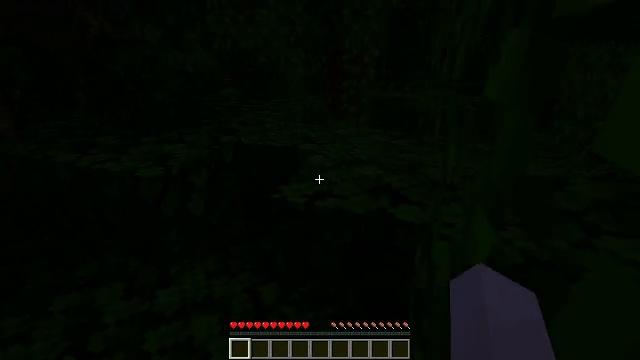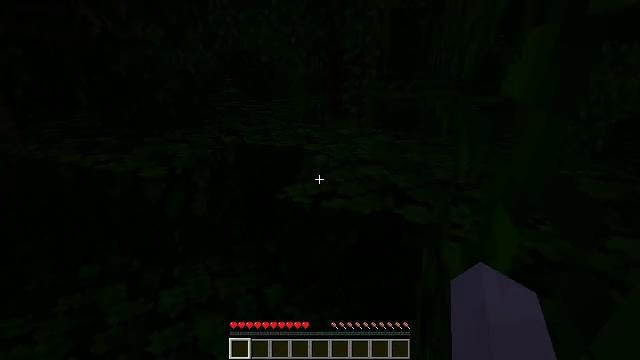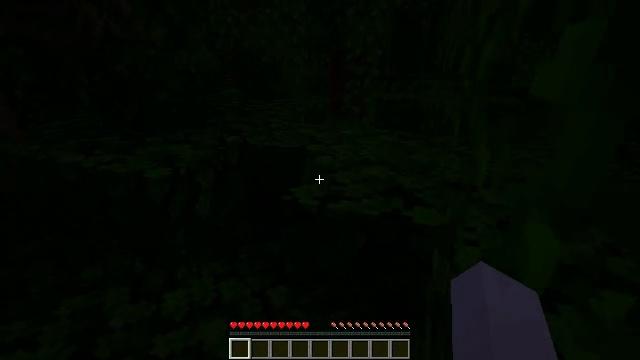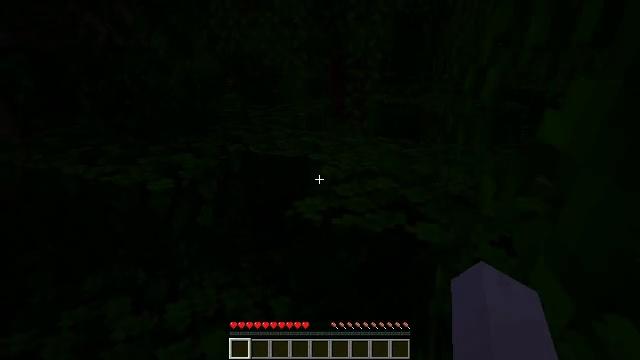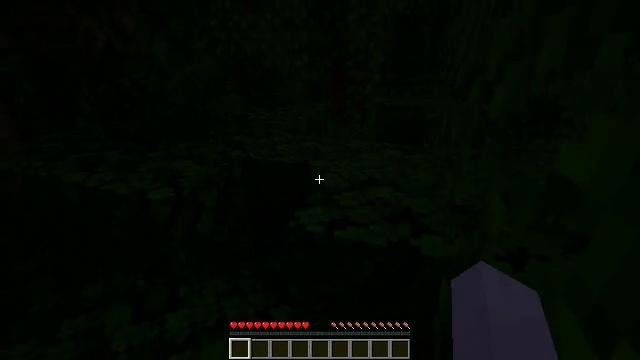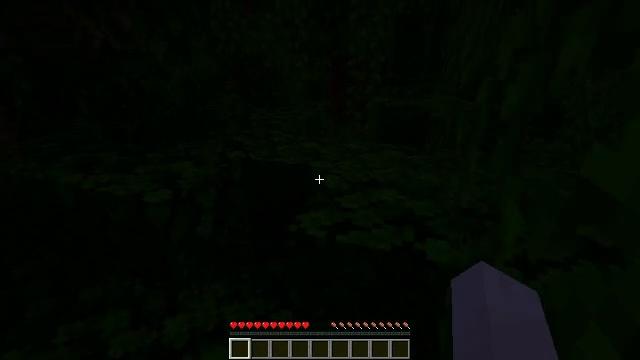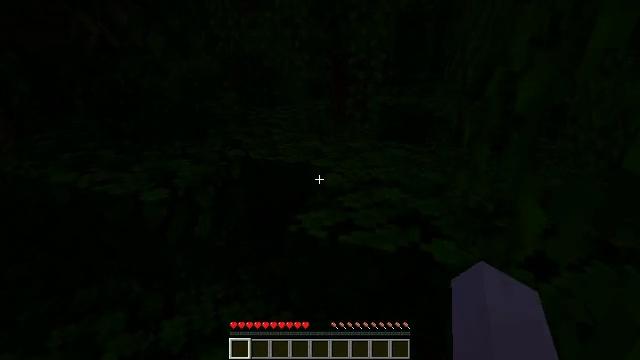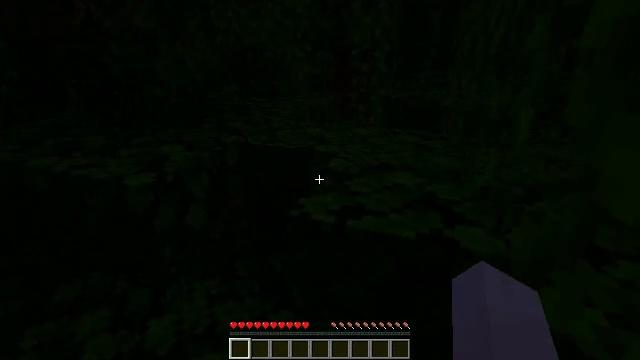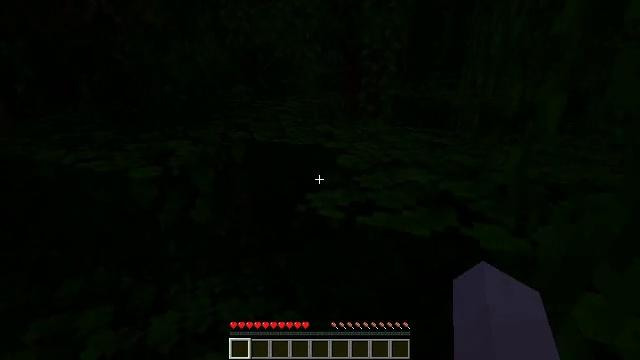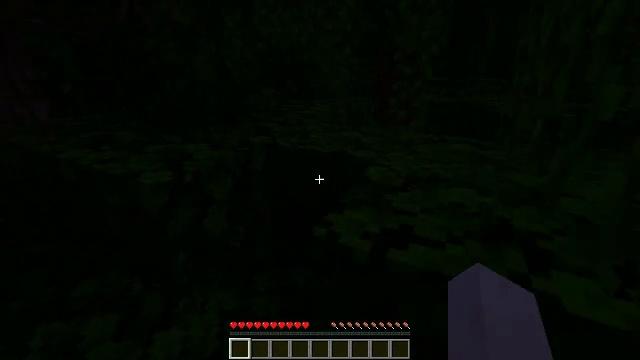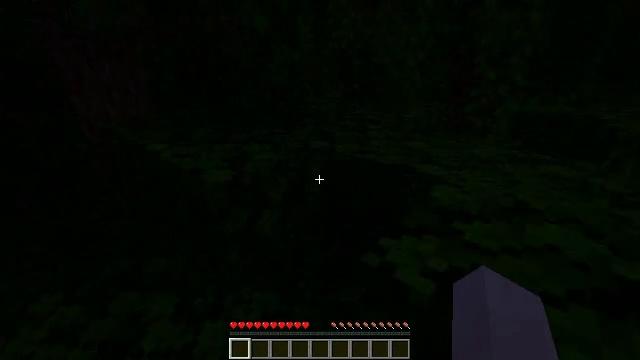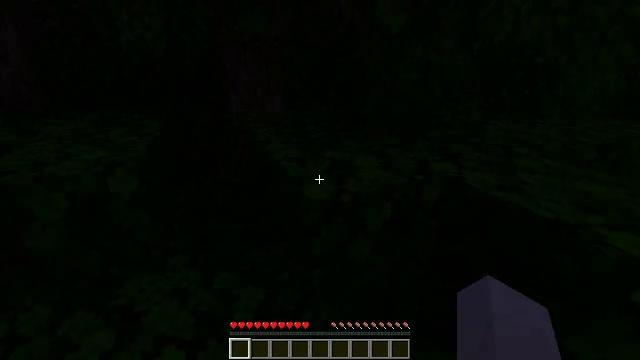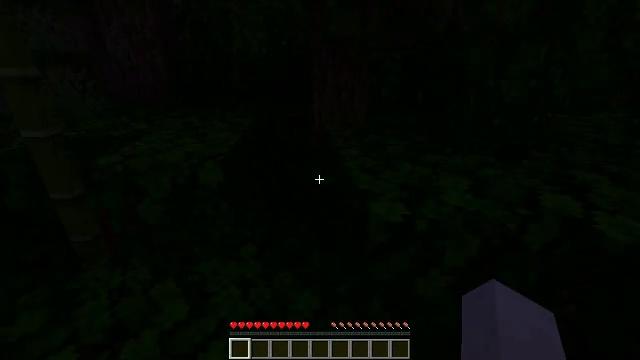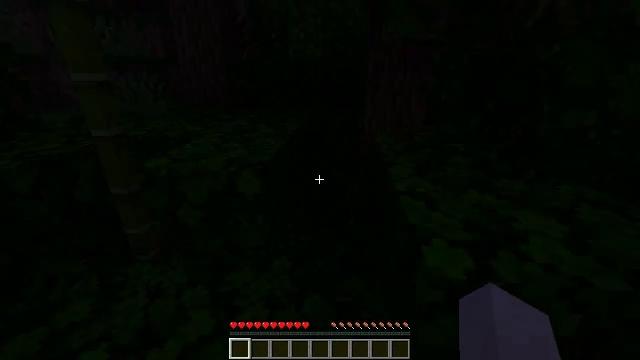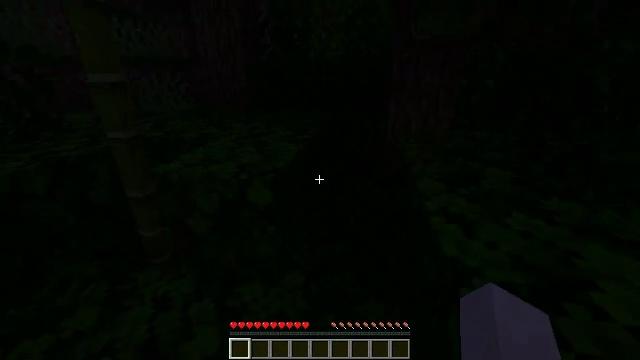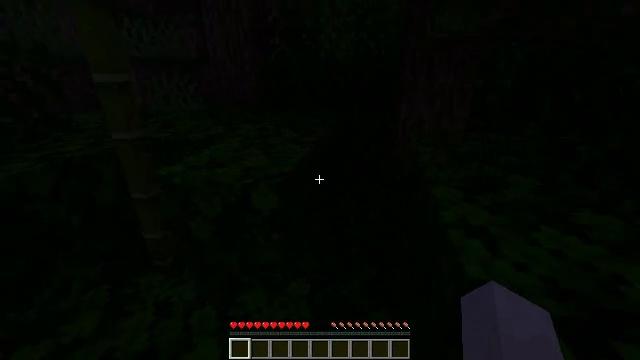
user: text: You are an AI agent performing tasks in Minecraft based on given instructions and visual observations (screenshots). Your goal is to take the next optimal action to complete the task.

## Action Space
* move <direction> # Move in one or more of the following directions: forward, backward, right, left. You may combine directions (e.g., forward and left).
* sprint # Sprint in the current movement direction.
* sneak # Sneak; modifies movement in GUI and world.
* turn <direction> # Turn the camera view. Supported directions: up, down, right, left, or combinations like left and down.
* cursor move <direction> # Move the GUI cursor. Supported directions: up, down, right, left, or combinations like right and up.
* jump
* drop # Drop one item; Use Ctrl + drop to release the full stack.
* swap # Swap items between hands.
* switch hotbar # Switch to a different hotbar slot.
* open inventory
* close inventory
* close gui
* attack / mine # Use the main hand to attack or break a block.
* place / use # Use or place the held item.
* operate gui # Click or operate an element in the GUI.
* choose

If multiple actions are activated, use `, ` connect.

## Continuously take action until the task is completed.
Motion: motion action
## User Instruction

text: Collect bamboo for crafting.
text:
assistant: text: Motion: move forward and move right, jump
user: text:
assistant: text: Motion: move forward and move right, jump
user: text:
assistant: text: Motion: move forward
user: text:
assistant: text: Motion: move forward
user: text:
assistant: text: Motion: move forward
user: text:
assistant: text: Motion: move forward
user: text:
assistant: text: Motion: move forward
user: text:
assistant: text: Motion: move forward, turn left
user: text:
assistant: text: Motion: move forward, turn left and up
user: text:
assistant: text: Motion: move forward, turn left
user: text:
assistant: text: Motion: move forward, turn left
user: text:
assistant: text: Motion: move forward, turn left
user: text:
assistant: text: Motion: move forward, turn left
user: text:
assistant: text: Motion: move forward, turn left
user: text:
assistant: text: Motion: move forward, turn left
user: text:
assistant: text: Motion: move forward, turn left
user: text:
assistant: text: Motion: move forward, turn left
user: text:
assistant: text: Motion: move forward
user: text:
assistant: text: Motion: move forward, turn left
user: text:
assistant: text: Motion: move forward, turn left
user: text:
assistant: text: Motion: turn left
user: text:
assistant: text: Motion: turn left and up
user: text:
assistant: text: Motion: turn left and up
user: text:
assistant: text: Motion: turn left and up
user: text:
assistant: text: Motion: turn left and up
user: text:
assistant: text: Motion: turn left
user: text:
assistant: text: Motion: no_op
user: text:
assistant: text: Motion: move forward, turn left and down
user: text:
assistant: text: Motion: move forward, turn left and down
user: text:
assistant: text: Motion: move forward and move left, turn down